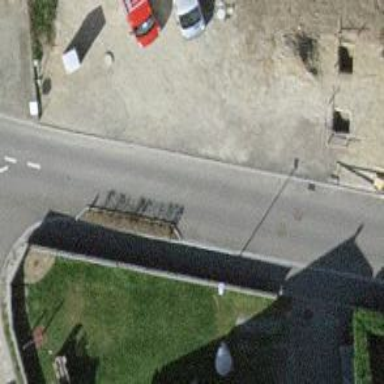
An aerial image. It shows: Residential road with asphalt surface. The right sidewalk also has asphalt surface.